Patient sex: M
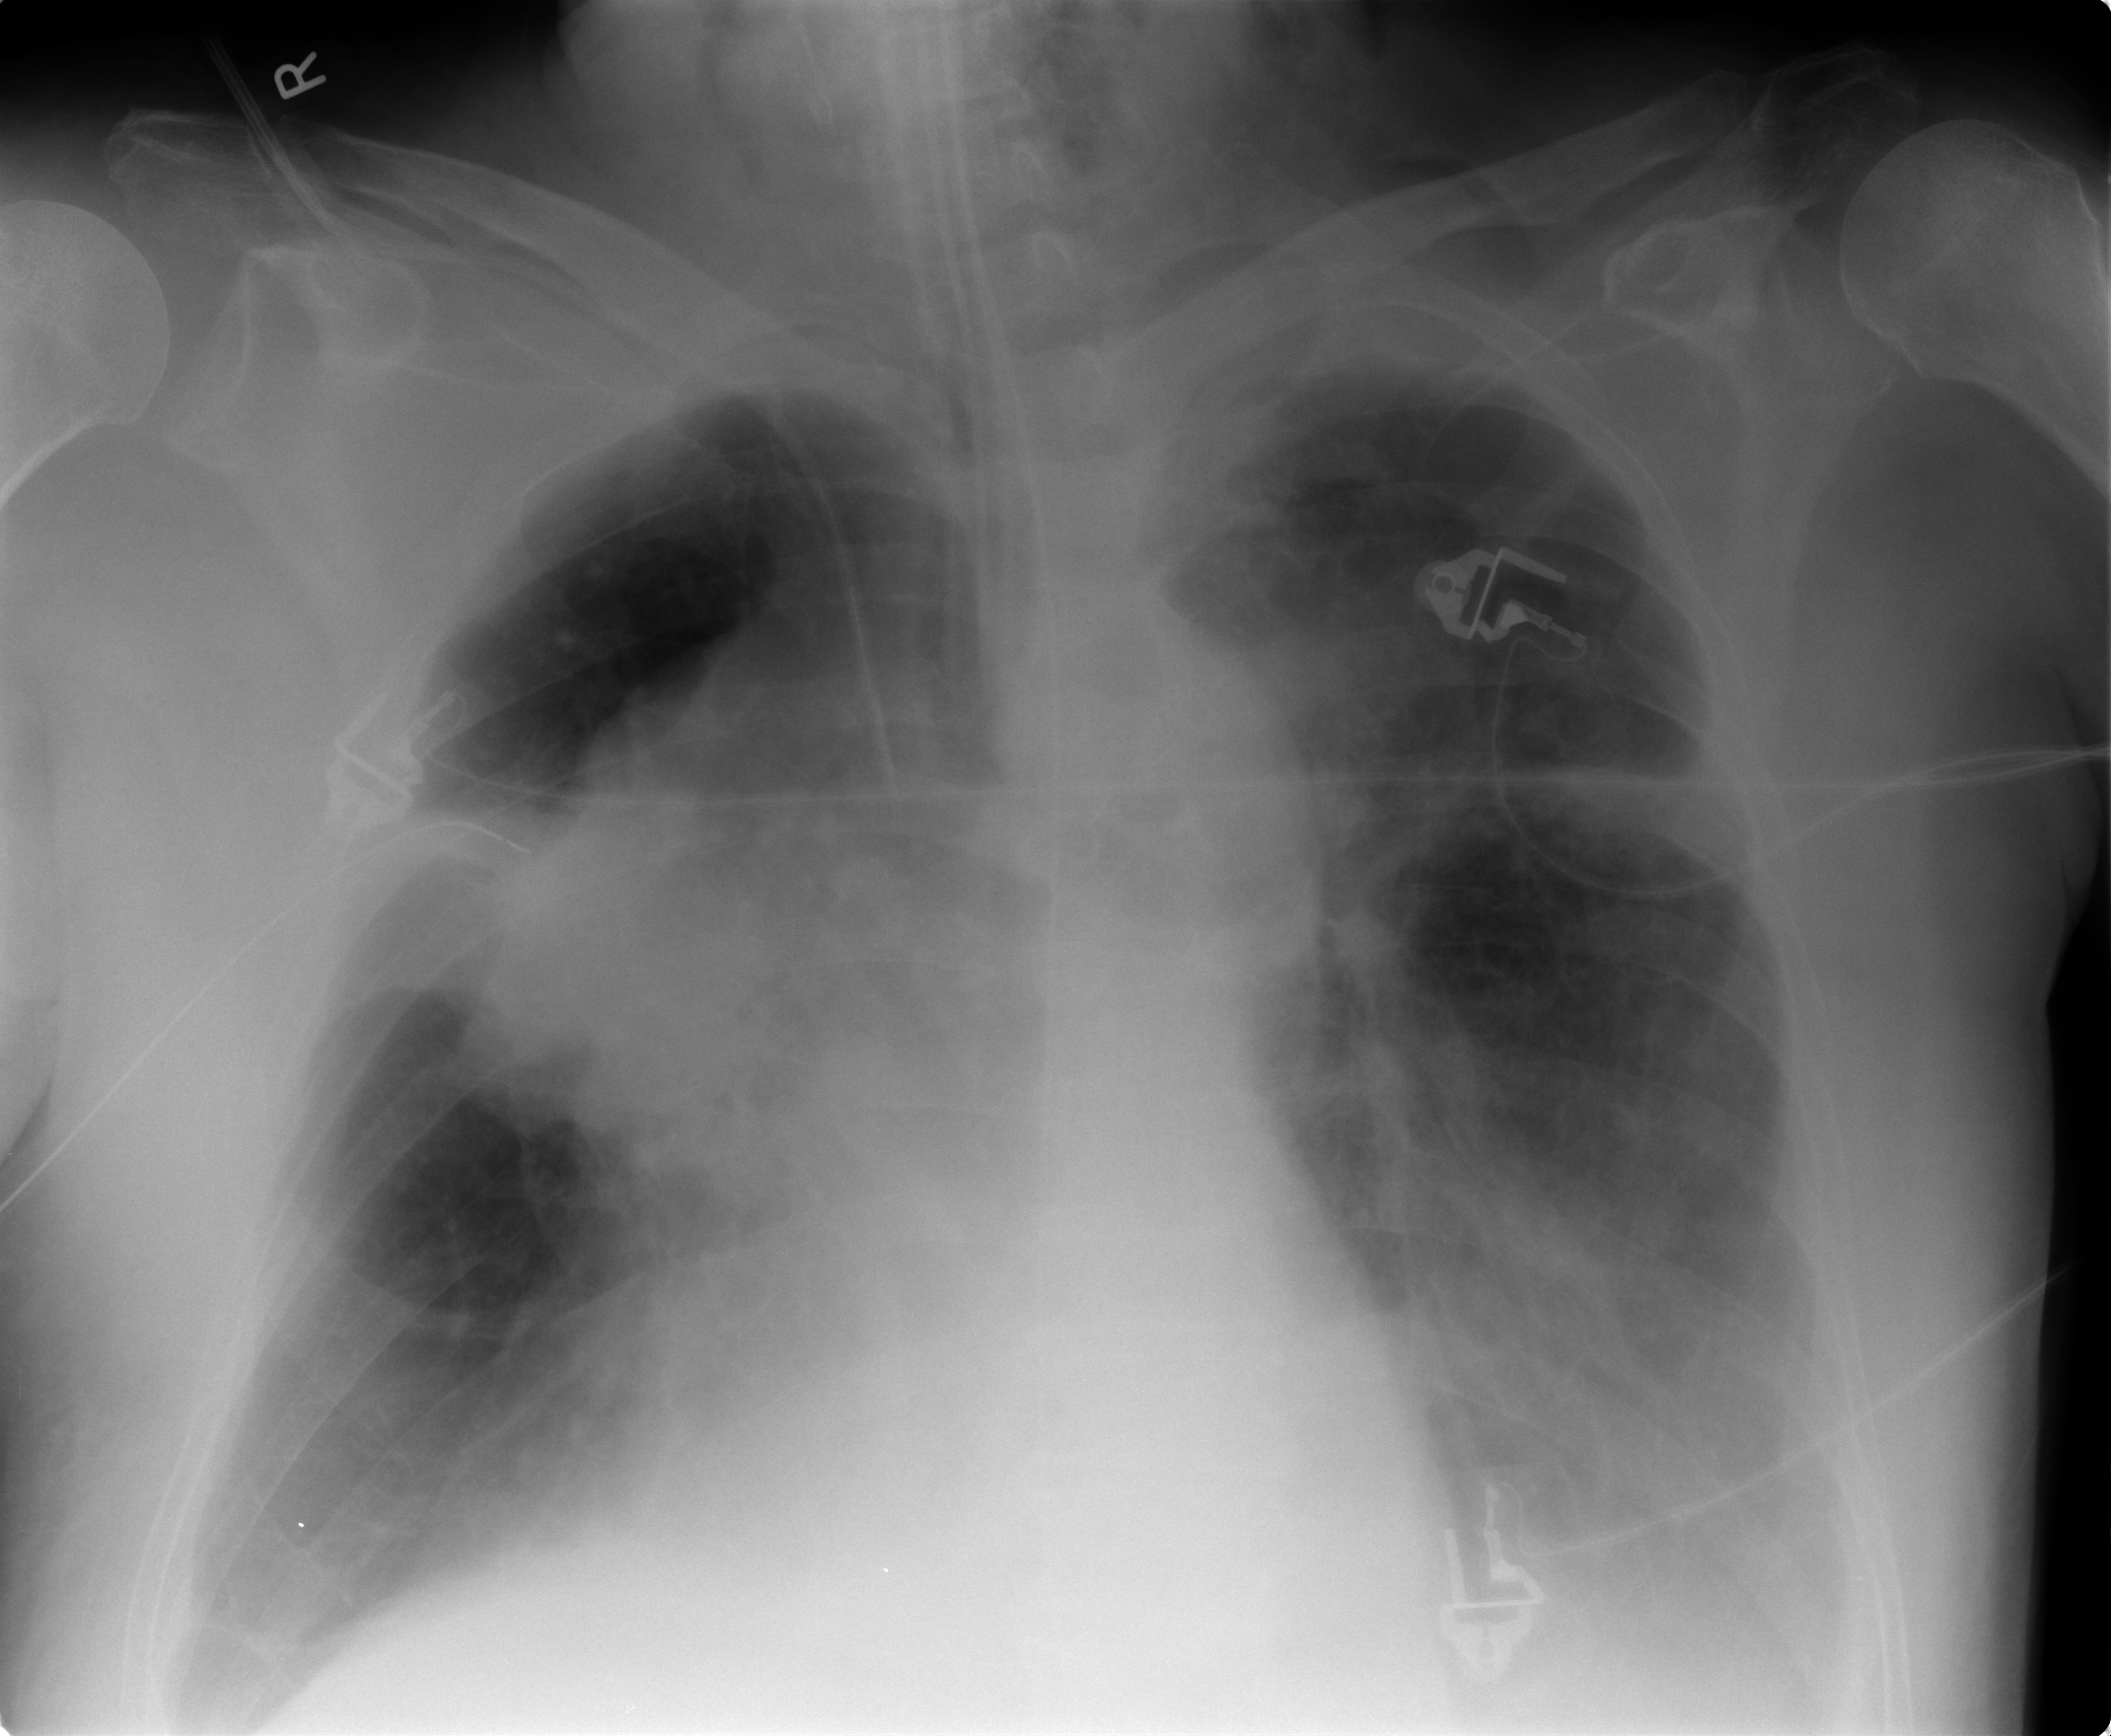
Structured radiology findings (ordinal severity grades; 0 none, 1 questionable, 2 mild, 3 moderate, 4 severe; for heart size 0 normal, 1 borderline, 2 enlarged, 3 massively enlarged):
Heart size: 0
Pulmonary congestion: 2
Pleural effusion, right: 1
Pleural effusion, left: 2
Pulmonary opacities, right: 0
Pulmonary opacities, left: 0
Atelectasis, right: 2
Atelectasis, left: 2